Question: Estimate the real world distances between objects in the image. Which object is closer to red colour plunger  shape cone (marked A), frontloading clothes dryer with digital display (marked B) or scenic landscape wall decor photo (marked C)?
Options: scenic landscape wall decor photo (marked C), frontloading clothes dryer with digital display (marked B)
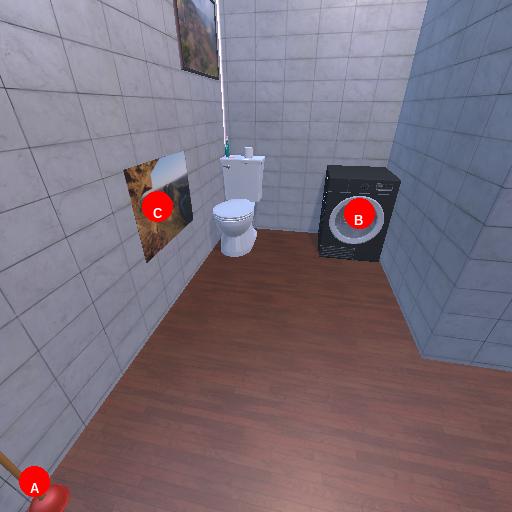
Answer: scenic landscape wall decor photo (marked C)